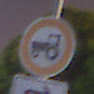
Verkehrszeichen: VerbotKraftfahrzeugeZuegeNichtSchneller25
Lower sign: RichtungsangabeDurchPfeile5
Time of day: Night
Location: Outdoor (Urban)
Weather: PartlyCloudy
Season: NotSpecified
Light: Natural